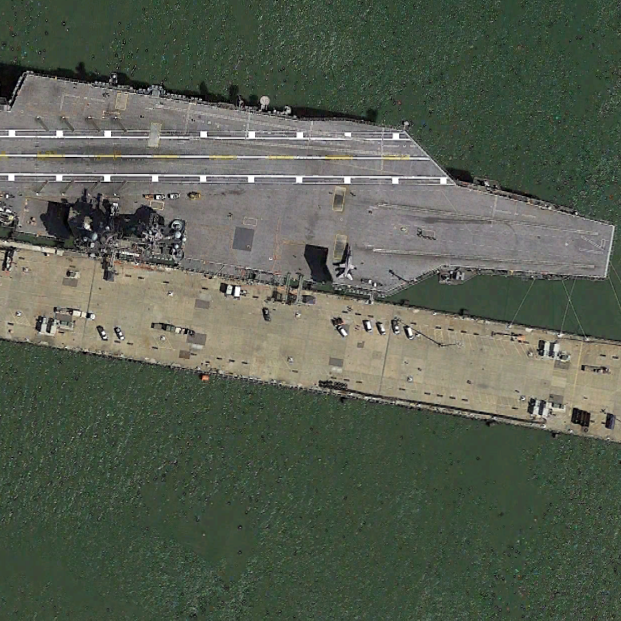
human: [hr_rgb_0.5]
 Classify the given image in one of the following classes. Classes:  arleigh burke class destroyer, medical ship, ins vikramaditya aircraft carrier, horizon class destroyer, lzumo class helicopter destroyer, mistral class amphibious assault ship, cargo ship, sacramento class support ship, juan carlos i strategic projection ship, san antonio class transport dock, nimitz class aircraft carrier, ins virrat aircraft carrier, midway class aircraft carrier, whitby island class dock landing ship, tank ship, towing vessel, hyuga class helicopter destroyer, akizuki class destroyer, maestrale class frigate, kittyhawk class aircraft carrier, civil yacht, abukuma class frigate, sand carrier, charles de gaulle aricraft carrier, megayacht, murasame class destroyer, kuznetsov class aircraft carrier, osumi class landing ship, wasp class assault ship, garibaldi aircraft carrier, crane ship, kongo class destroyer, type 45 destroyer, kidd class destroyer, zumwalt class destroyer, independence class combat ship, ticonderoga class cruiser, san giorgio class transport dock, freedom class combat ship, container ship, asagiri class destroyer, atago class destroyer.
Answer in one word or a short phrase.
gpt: Nimitz class aircraft carrier